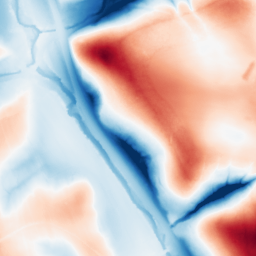
Category: trend_removal
Decomposition family: local_polynomial
Decomposition parameters: window_size: 101
degree: 1
Upsampling method: cubic_mitchell
Upsampling parameters: scale: 8
Upsampling scale: 8